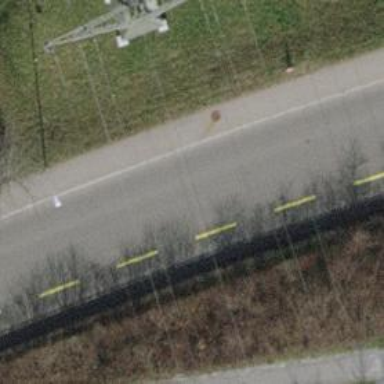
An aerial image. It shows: Secondary road with separate asphalt sidewalks.